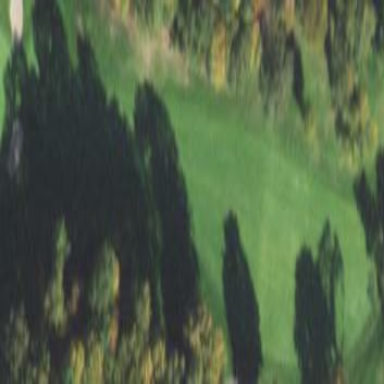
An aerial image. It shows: Golf fairway in the image.